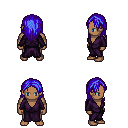
a pixel art fantasy rpg character, male body template, human, dark skin, purple robe, gold greaves, blue long hairstyle, four views (front, back, left, right), 2x2 character sprite sheet, small pixel art, hard edges, no anti-aliasing